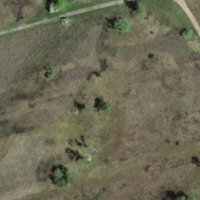
EUNIS habitat code: 16
Species observed at this site:
Carex diandra
Succisa pratensis
Rutpela maculata